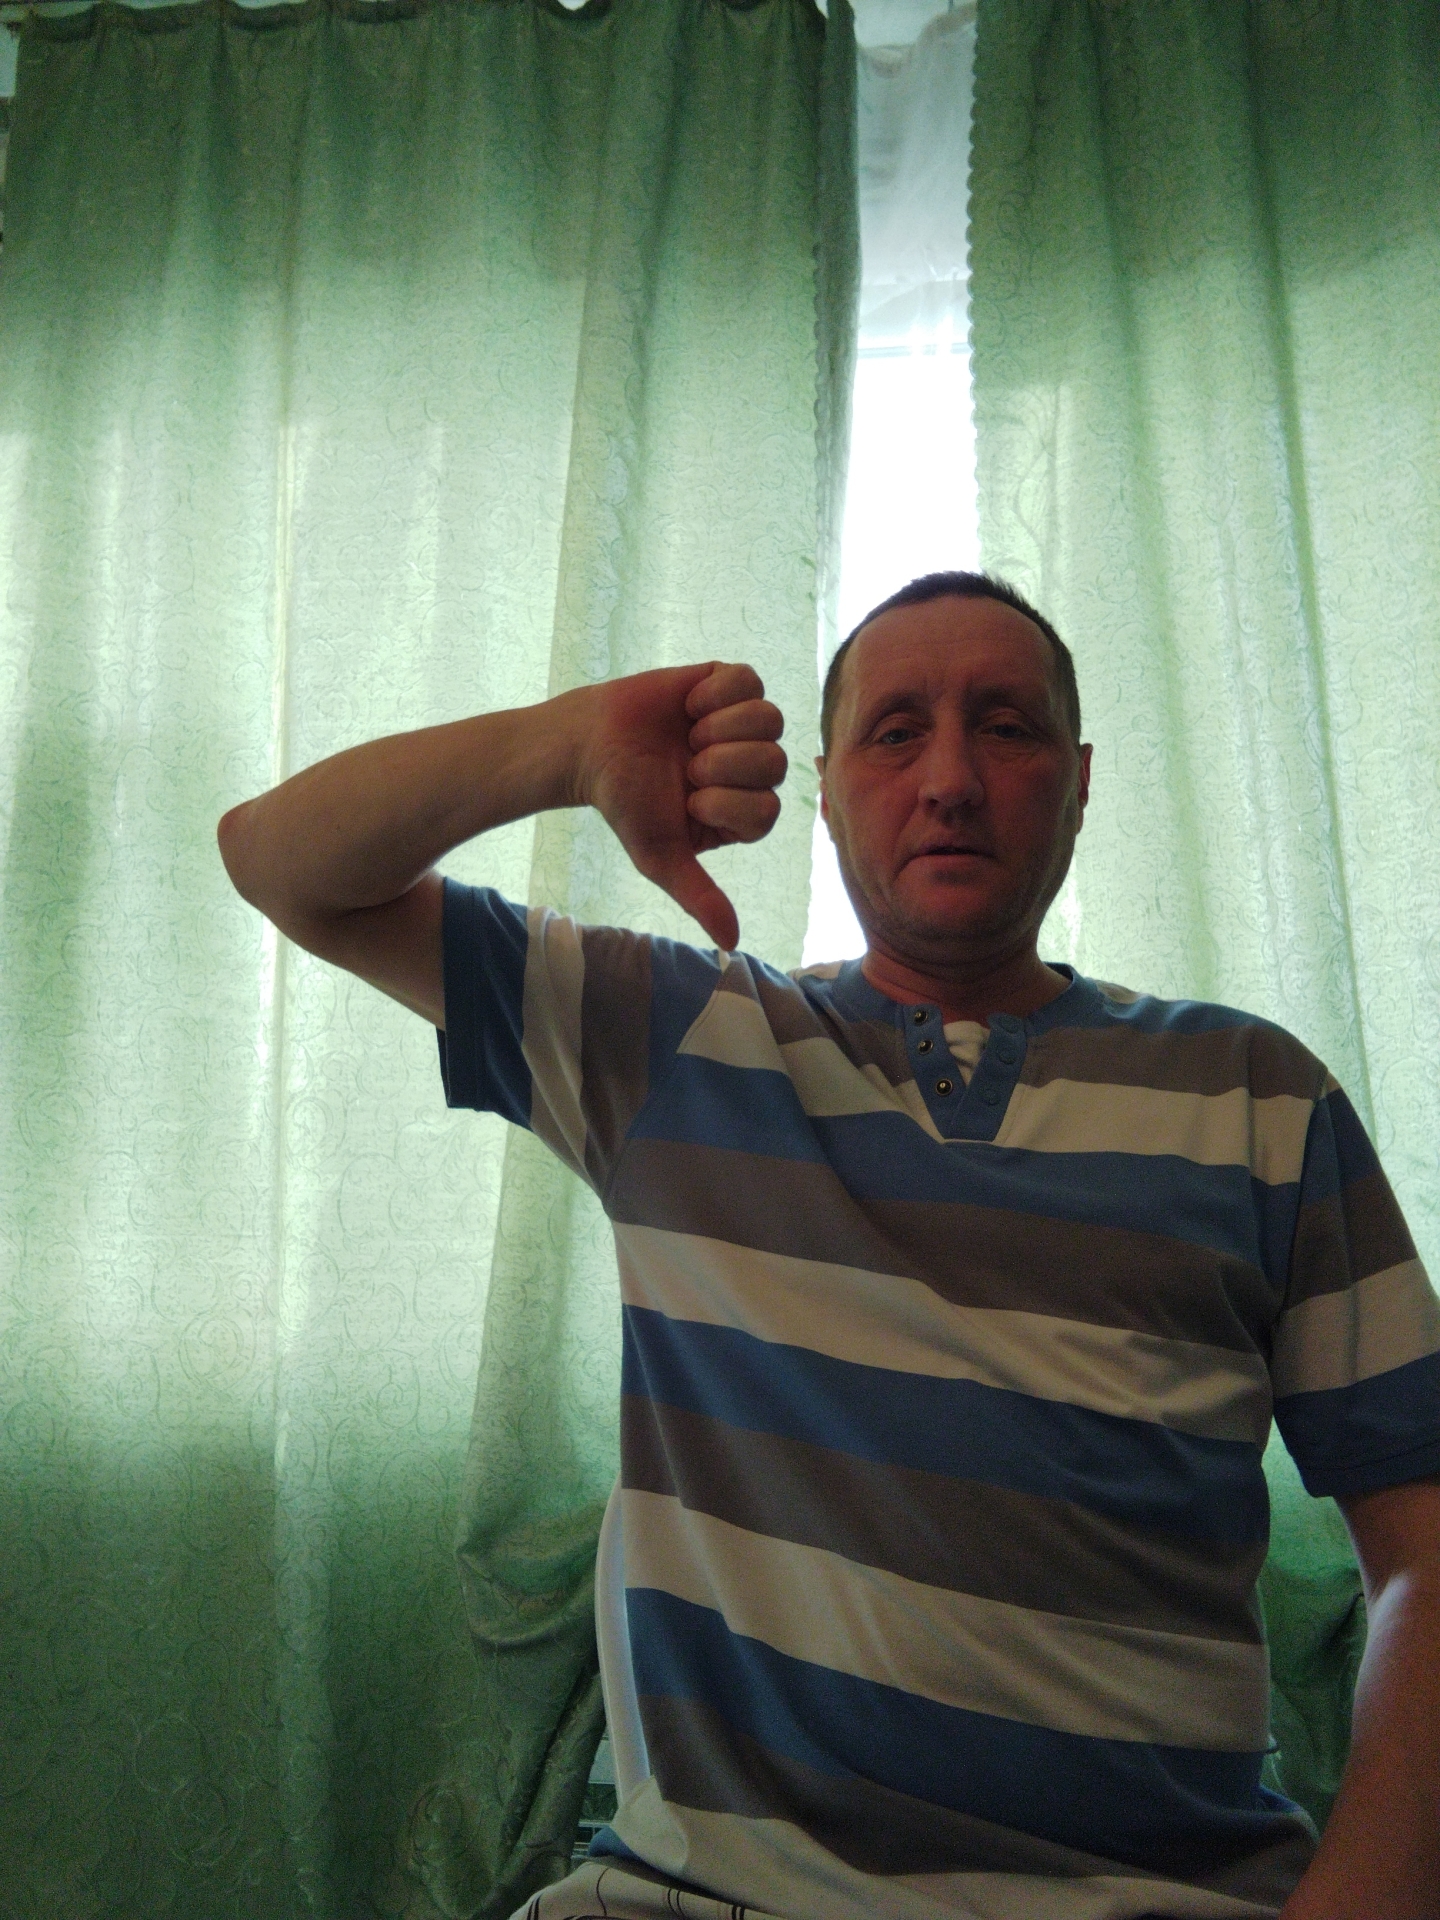
Label: noise